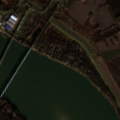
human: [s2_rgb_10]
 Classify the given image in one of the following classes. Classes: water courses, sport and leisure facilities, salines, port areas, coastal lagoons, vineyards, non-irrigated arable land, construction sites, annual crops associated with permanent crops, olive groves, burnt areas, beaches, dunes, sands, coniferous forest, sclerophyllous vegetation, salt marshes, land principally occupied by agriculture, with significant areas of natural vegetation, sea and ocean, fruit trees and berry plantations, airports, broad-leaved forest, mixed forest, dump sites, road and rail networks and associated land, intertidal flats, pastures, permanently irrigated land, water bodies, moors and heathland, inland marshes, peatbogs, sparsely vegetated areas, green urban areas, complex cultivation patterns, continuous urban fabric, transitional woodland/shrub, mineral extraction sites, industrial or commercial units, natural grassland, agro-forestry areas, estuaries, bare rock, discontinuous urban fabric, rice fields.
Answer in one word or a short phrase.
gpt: non-irrigated arable land, complex cultivation patterns, broad-leaved forest, transitional woodland/shrub, inland marshes, water courses